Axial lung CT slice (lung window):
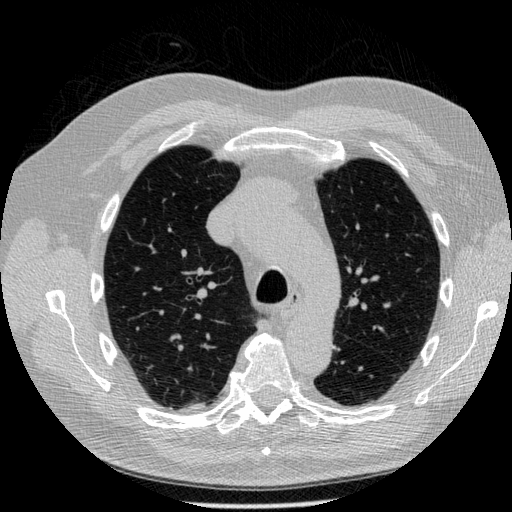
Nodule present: no